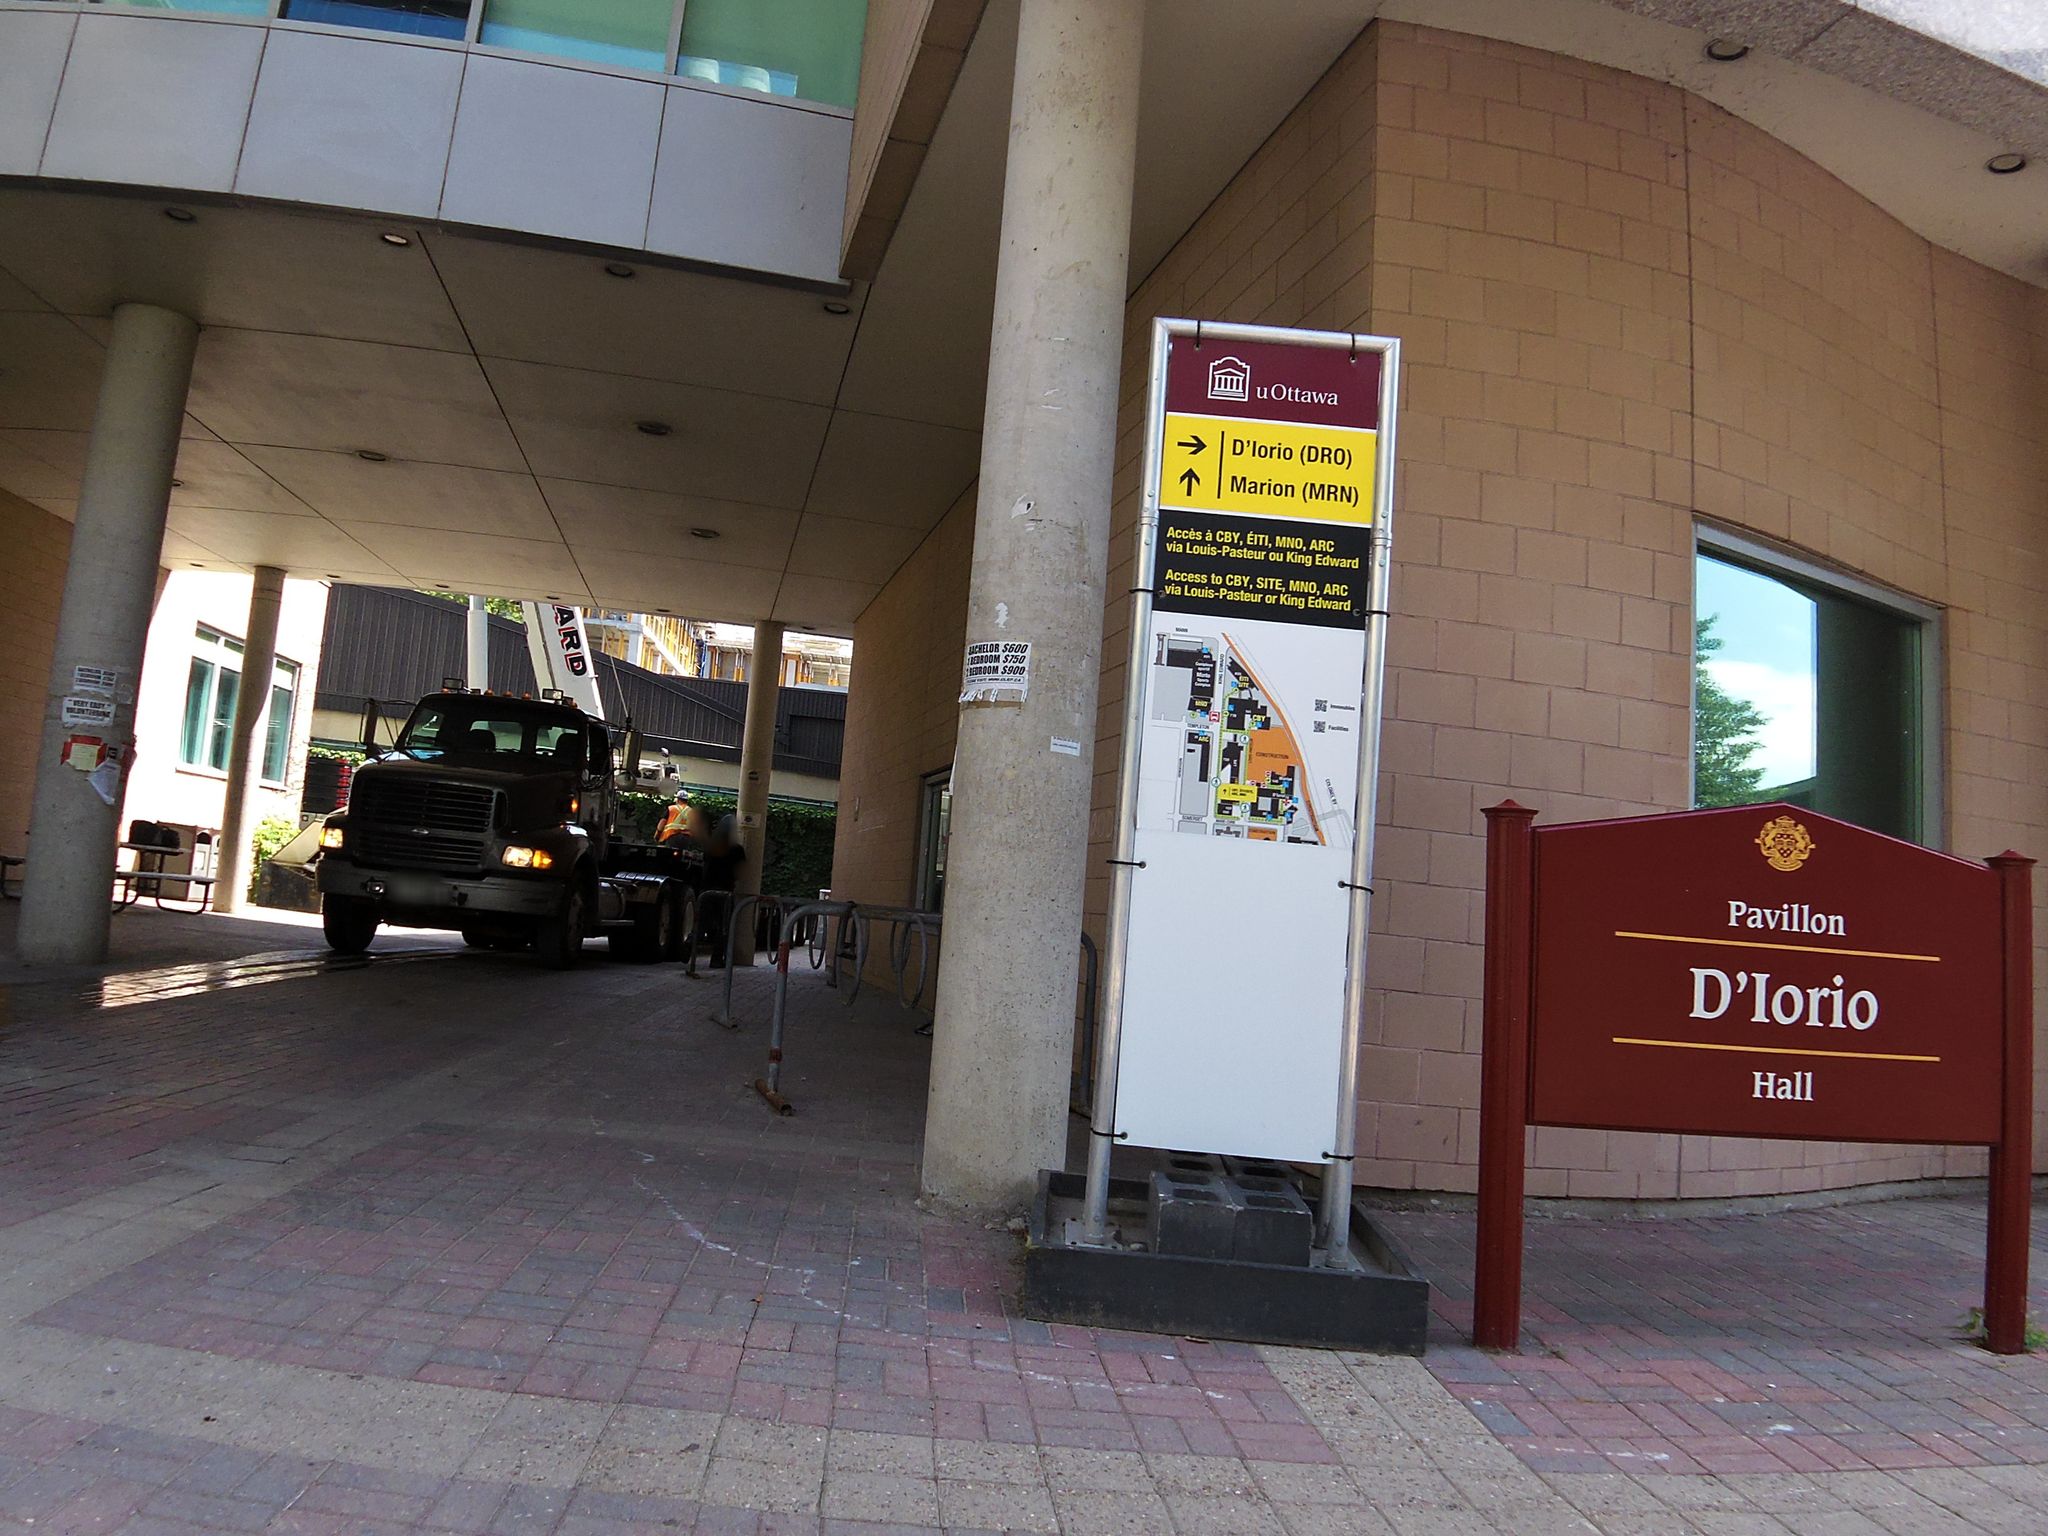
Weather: clear
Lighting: day
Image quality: good
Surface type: walking surface
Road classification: path, footway
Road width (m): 1, 5
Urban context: urban centre
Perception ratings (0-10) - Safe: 5.5, Lively: 4.88, Beautiful: 6.2, Boring: 2.44, Depressing: 2.46, Wealthy: 5.94